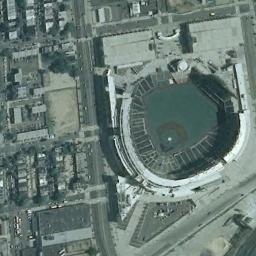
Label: stadium